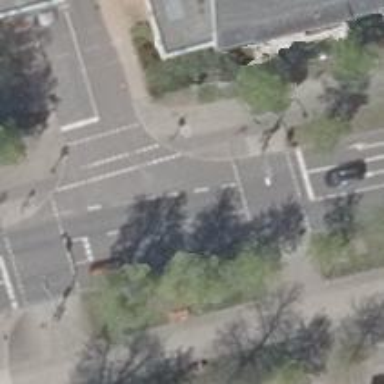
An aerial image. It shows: Road with traffic signals at the crossing.